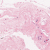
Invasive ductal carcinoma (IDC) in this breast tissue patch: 0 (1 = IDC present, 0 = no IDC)